Question: I'm trying programatically add library to referenced libraries. Here's my code:
'''
String filename = "myfile.jar";
InputStream is;
try {
is = new BufferedInputStream(new FileInputStream("D:\" + filename));
IFile file = project.getFile(filename);
file.create(is, false, null);
IPath path = file.getFullPath();
IClasspathEntry[] cpe = javaProject.getRawClasspath();
List<IClasspathEntry> libraries = Arrays.asList(cpe);
libraries.add(JavaCore.newLibraryEntry(path, null, null));
try {
javaProject.setRawClasspath(libraries.toArray(new IClasspathEntry[libraries.size()]), null);
} catch (JavaModelException e1) {
e1.printStackTrace();
}
} catch (FileNotFoundException e) {
e.printStackTrace();
}
'''
But the result seems that:

---
UPDATE 1.
Here's classpath. It seems that '.classpath' isn't changed.
'''
<?xml version="1.0" encoding="UTF-8"?>
<classpath>
<classpathentry kind="src" path="src"/>
<classpathentry kind="con" path="org.eclipse.jdt.launching.JRE_CONTAINER/org.eclipse.jdt.internal.debug.ui.launcher.StandardVMType/JavaSE-1.6"/>
<classpathentry kind="output" path="bin"/>
</classpath>
'''
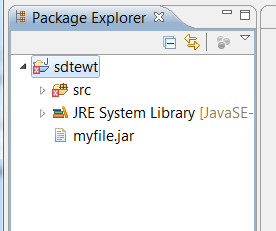
Answer: This solution works:
'''
IClasspathEntry[] entries = javaProject.getRawClasspath();
IClasspathEntry[] newEntries = new IClasspathEntry[entries.length + 1];
System.arraycopy(entries, 0, newEntries, 0, entries.length);
// add a new entry using the path to the container
//Path junitPath = new Path("D:\jarscan.jar");
IClasspathEntry junitEntry = JavaCore.newLibraryEntry(new Path("D:\jarscan.jar"), null, null, false);
newEntries[entries.length] = junitEntry;
javaProject.setRawClasspath(newEntries, null);
'''
More info <URL>